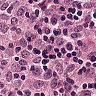
Metastatic tissue present: no